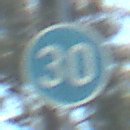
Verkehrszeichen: VorgeschriebeneMindestgeschwindigkeit
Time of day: Midday
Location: Outdoor (Special)
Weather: PartlyCloudy
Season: NotSpecified
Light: Natural